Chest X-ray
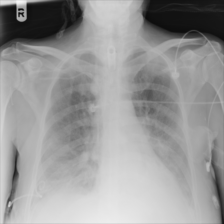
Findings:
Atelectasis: positive
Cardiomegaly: negative
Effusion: positive
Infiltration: negative
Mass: negative
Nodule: negative
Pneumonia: negative
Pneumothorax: negative
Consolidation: negative
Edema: negative
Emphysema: negative
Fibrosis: negative
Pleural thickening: negative
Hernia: negative